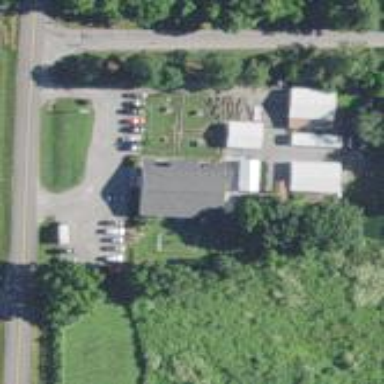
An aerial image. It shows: Animal shelter building.